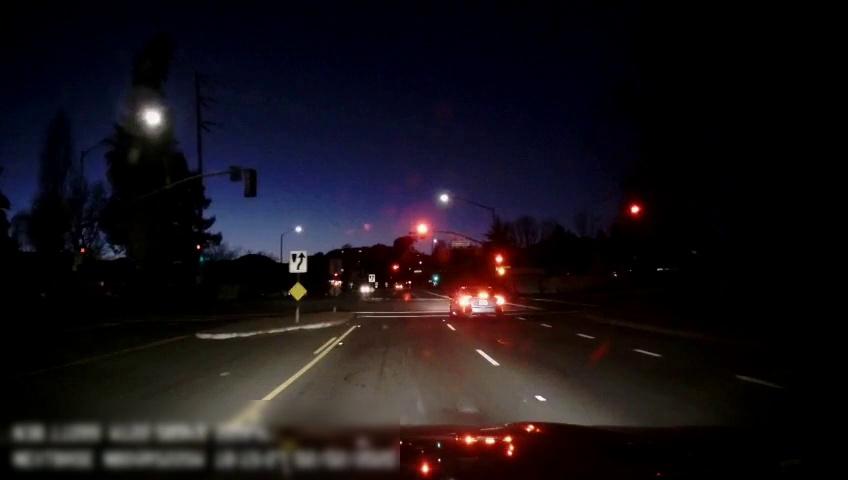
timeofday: Night
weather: Other
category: Drivable Space
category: Drivable Space
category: Vehicles | Car
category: Lanes | Alternate Lane
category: Lanes | Current Lane
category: Lanes | Current Lane
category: Lanes | Opposite Lane
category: Traffic | Lights
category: Traffic | Lights
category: Traffic | Signs
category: Traffic | Signs
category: Traffic | Lights
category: Traffic | Lights
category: Traffic | Lights